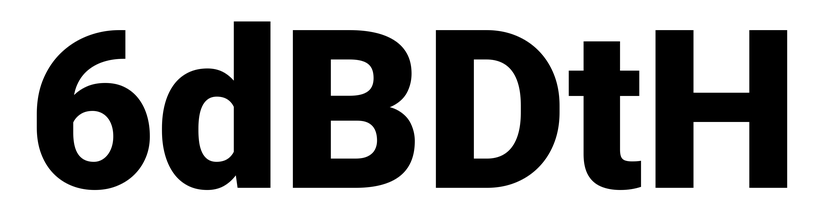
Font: Roboto_Black